Question: What is the result of this measurement?
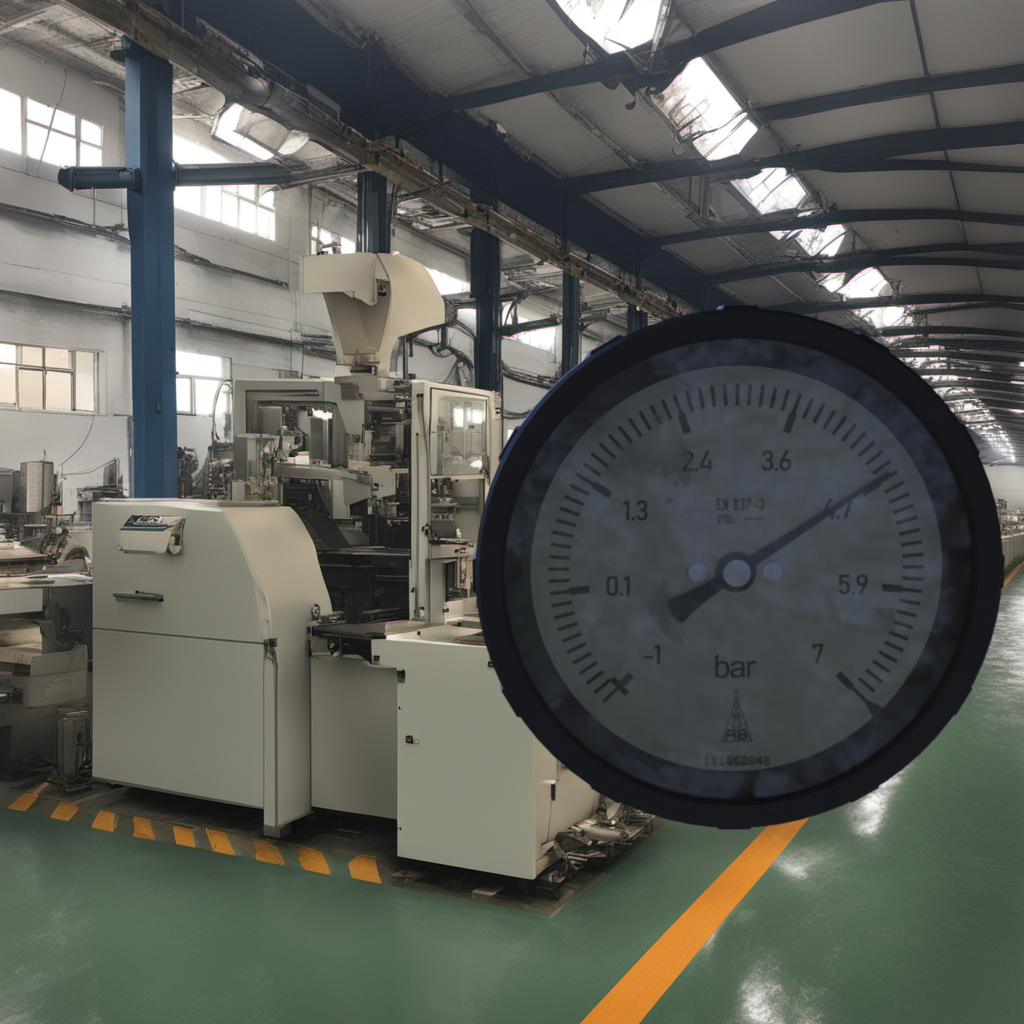
Answer: The result is 4.67
Question: What is the range of this measurement?
Answer: The range is from -1 to 7
Question: What is the minimum and maximum value of this measurement?
Answer: The minimum value is -1 and the maximum value is 7